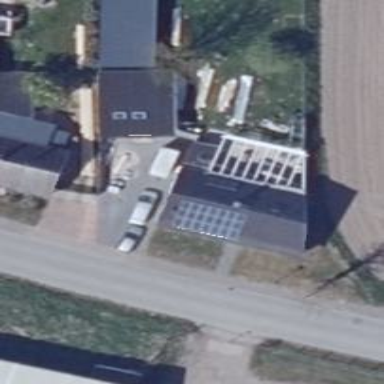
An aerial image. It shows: Solar photovoltaic panel generator producing electricity in small installation.